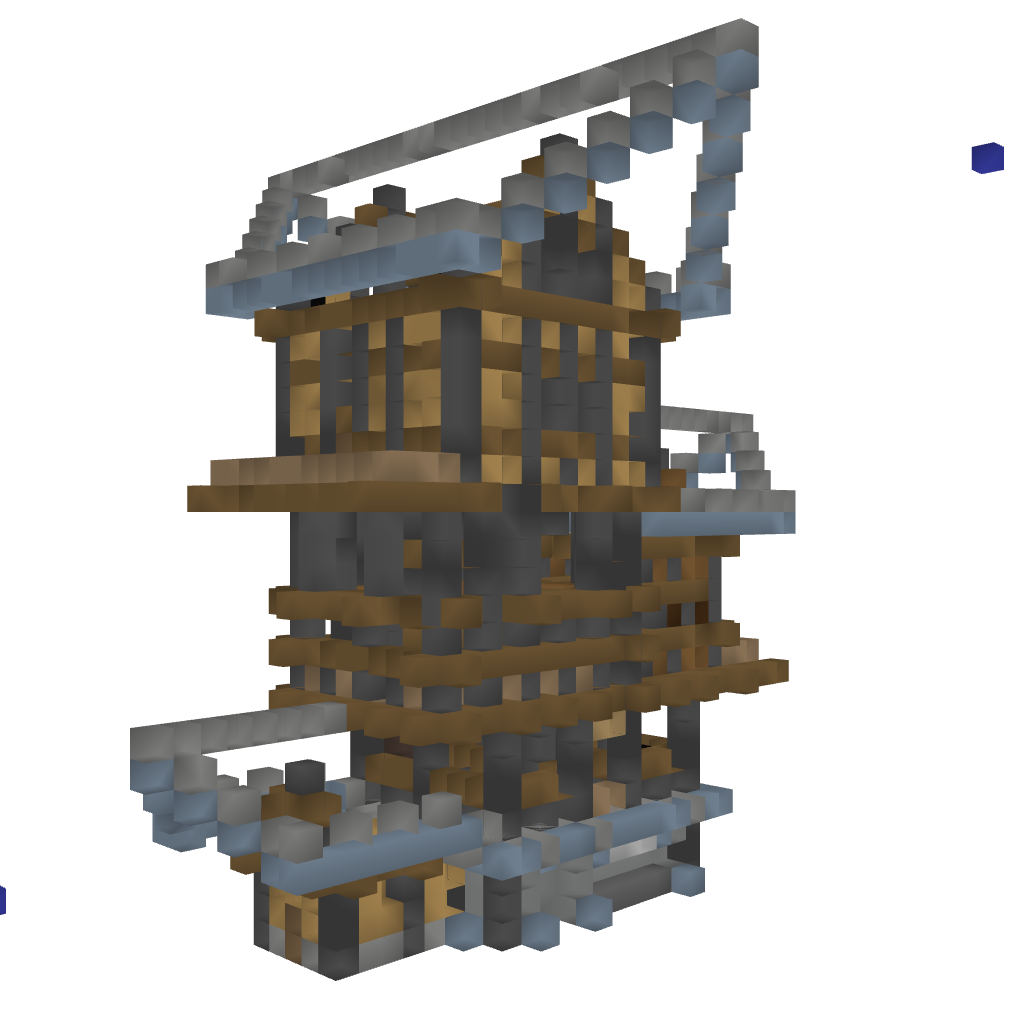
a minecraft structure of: Fantasy Medieval Home #0001 | By DaveGR